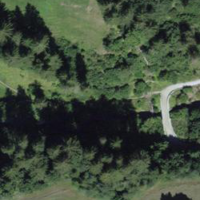
EUNIS habitat code: 43
Species observed at this site:
Gonepteryx rhamni
Vanessa atalanta